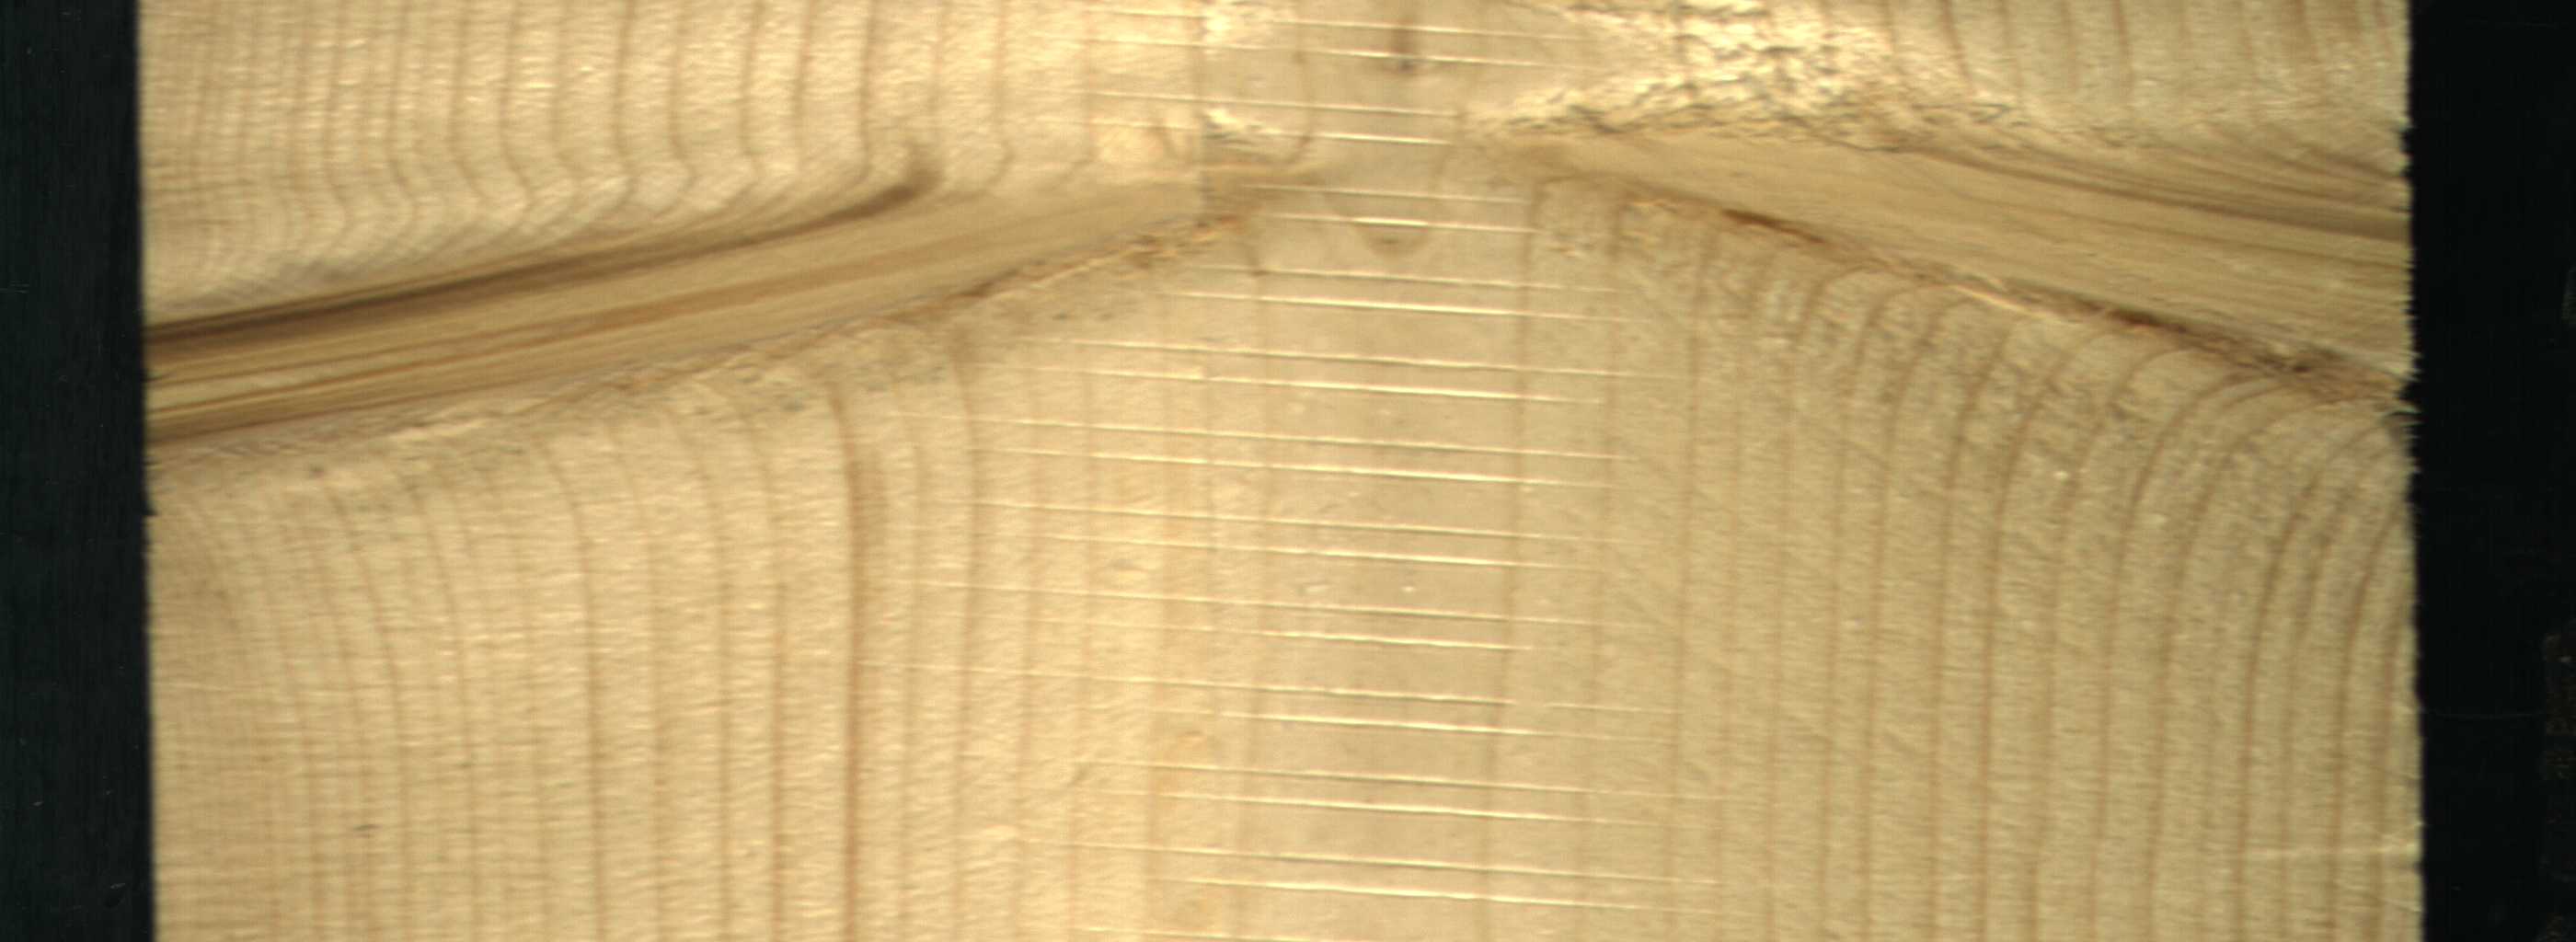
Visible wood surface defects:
Live_Knot
Live_Knot